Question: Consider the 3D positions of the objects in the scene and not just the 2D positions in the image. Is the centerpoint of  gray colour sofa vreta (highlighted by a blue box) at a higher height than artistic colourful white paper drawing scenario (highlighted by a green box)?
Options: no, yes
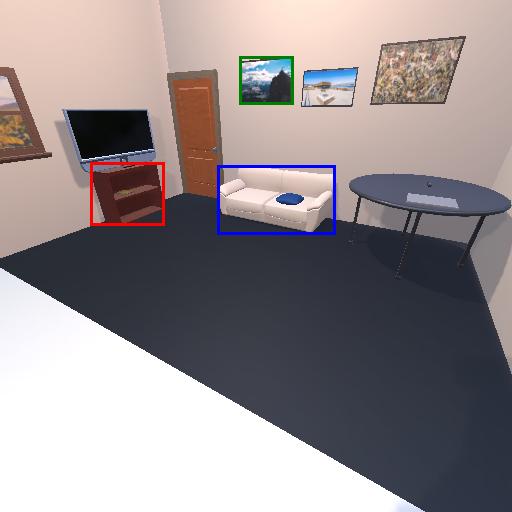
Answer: no